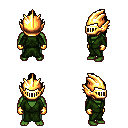
a pixel art fantasy rpg character, male body template, orc, green skin, green robe, teal pants, black long topknot hairstyle, gold helm, gold gloves, four views (front, back, left, right), 2x2 character sprite sheet, small pixel art, hard edges, no anti-aliasing